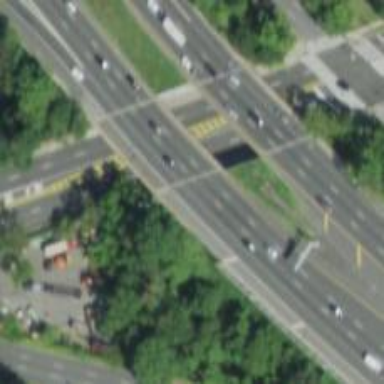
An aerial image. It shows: Motorway bridge with asphalt surface.